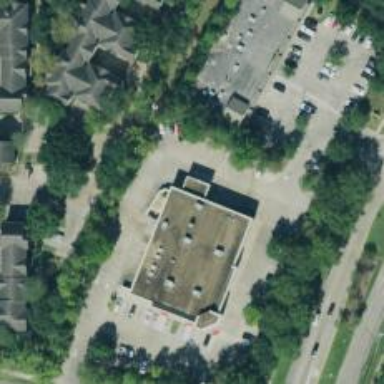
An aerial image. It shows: Pharmacy providing healthcare services.